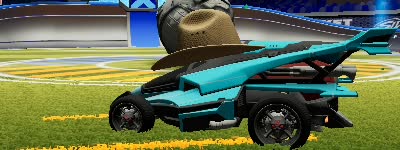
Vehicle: aftershock